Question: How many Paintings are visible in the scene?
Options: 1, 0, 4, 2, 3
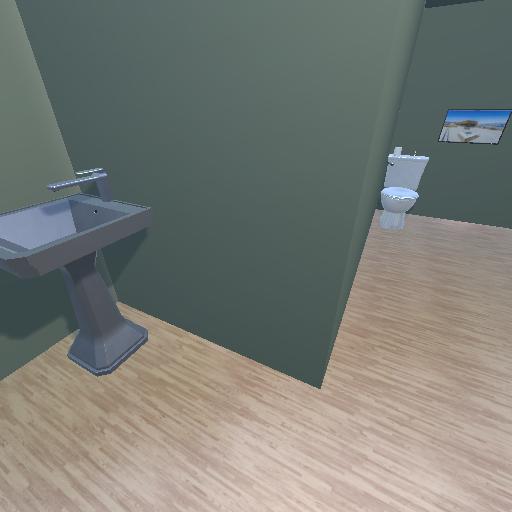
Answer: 1